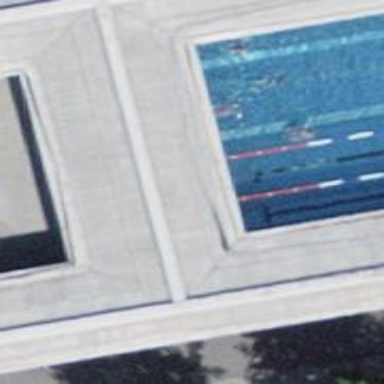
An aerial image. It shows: Sports center specializing in swimming activities located on leisure land.